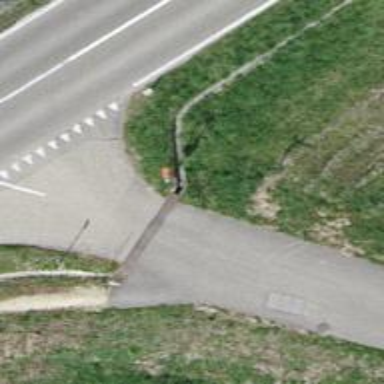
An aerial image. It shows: Pole with roof-covered pipeline marker.